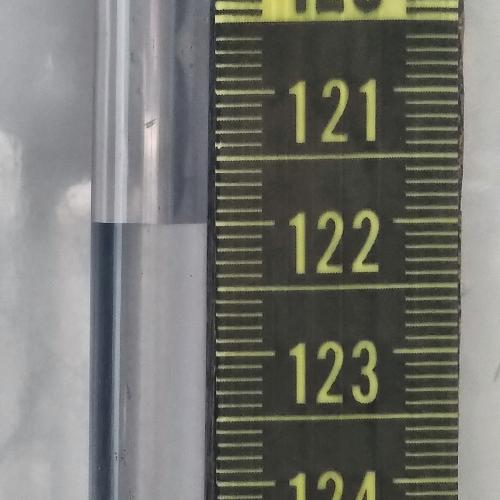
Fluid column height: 122.0 cm